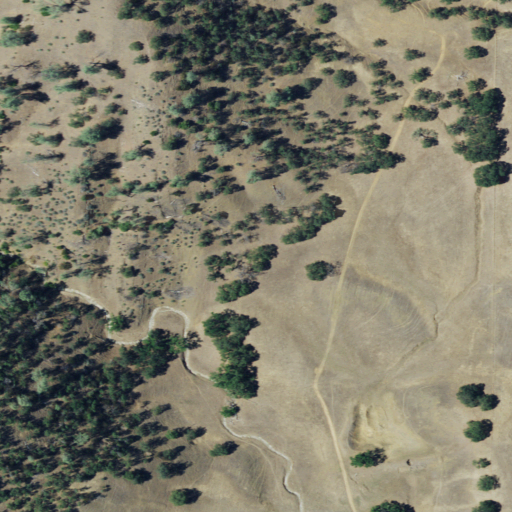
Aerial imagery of valley in California named Duncan Canyon containing shrub and grassland